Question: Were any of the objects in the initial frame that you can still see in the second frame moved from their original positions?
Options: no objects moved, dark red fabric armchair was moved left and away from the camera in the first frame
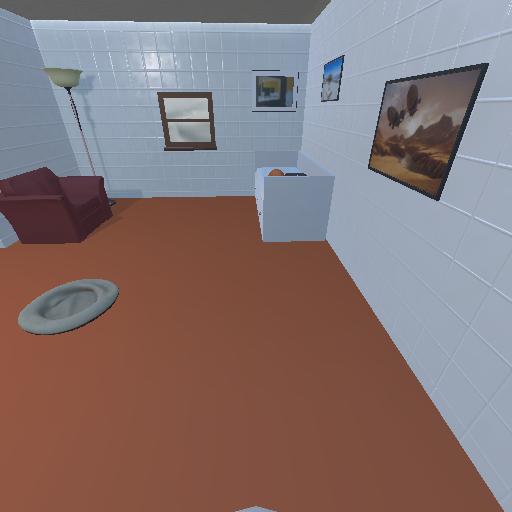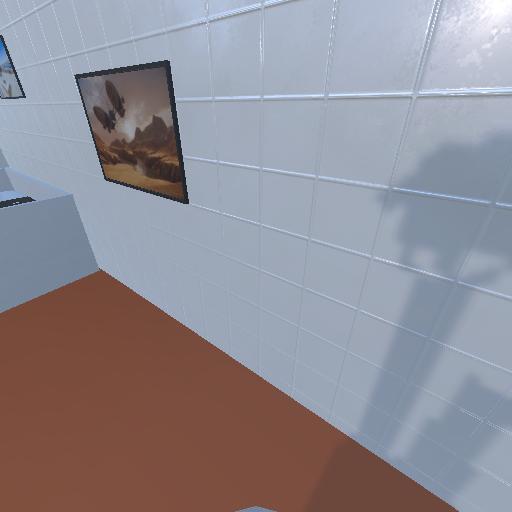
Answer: no objects moved